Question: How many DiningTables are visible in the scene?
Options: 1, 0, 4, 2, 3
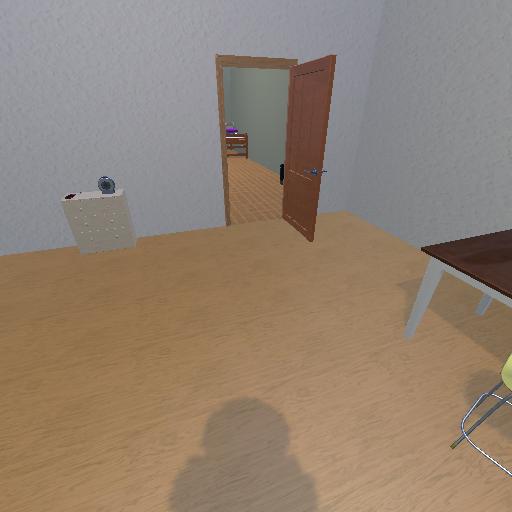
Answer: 1